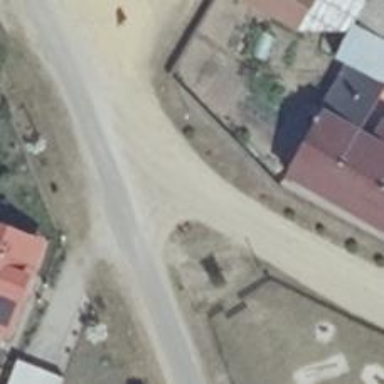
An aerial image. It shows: Residential road with compacted surface and no sidewalk.